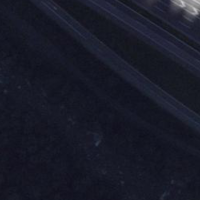
EUNIS habitat code: 57
Species observed at this site:
Acer campestre